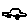
Label: car